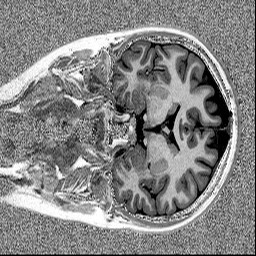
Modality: MP2RAGE
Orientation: coronal
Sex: female